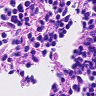
Metastatic tissue present: no